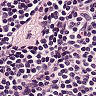
Metastatic tissue present: no